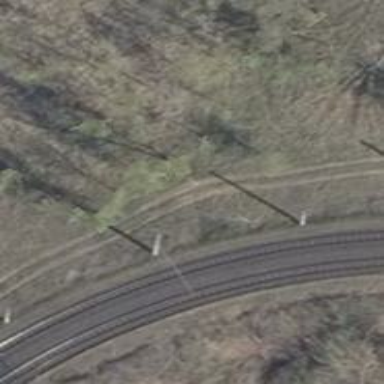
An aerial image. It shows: Tram railway with electrified contact lines.